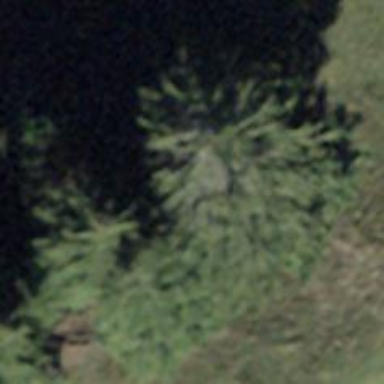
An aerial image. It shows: Evergreen needle-leaved tree.